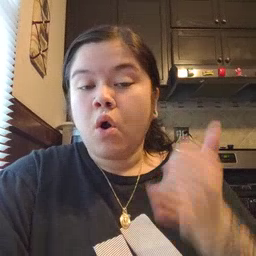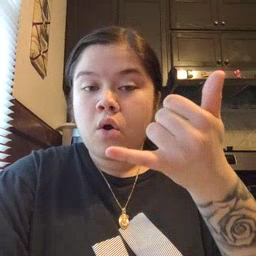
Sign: callonphone